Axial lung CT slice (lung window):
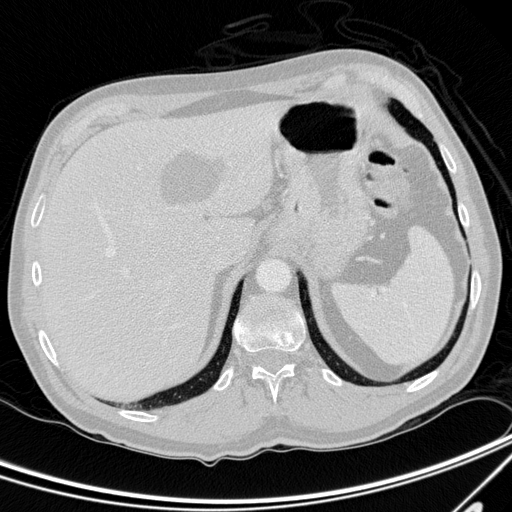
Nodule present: no